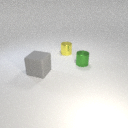
large gray rubber cube in front of small green metal cylinder